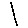
Label: line